Question: We've developed a management software specifically to very small businesses. But, unexpectedly, several bigger businesses liked it and started to use it. The problem is that our software works only locally (one store) and the bigger businesses want us to make the software to work online (two or more stores at different places but with the same database).
So, we would like to make our local software to work online, utilizing our already existent JAVA Swing user interface.
We've thought about some solutions but, as it will be a big change, we would like to know what is the best way to proceed.
- The user interface is JAVA Swing and the database is Postgresql.- We have thousands of customers using our software and they would like to use it online too.
Below are the solutions that we've thought about. Please, let us know if there is a better way.
A single database in internet and all clients connected to it.
Drawbacks:
1. Every single query would have to access internet.
2. The source code of the clients would need to have the database password. Then the security would be totally compromised.
All clients would have their own database in internet, with different passwords.
Drawbacks:
1. Every single query would have to access internet.
2. Would need thousand of databases.
3. Difficult to maintain.
A single database in internet, but clients connecting through a web service that validates the customers login data and returns the queries results.
Drawbacks:
1. Every single query would have to access internet.
2. The construction of the web service would be a little complex and it would have to return the results in somehow we don't know (maybe simple csv text or xml).

There would exist a single database in the internet for all our customers.
Also, all the clients would have their own database locally, so they could do fast select queries.
Every update query would be firstly sent to a web service that would execute the query at the online database and return if it were successfully done.
Besides that, we would have a mechanism to synchronize the local databases with the online database from time to time.
Drawbacks:
1. Very complex and difficult to implement.
2. The synchronize mechanism would require high processing.
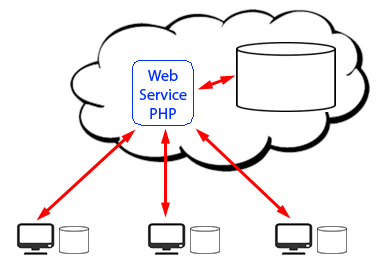
Answer: I would go with Solution #3. Build a database-backed service/API, and have the desktop client authenticate itself and use it. I would avoid having a local database as in Solution #4. You cannot rely on your users not to accidentally mess with it somehow and cause synchronization to be lost or corrupted. In addition, having a local database will slow you down when you want to create a different client, for example a mobile app.
If you decide to go with Solution #3, the current de facto standard is JSON-based REST API. Also, you should note that there are many caching techniques that can be used which will reduce the number of queries actually run.